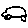
Label: car